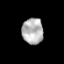
Tissue: prostate
Cell type: T cells
Senescence score: 0.3131
Nuclear area (px): 538
Mean DAPI intensity: 180.112